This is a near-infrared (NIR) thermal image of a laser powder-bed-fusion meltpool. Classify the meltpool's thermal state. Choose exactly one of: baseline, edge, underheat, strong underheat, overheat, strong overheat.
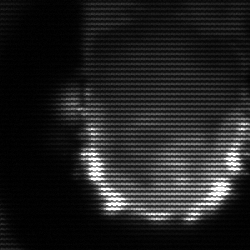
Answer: baseline